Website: lowes
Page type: account-selection
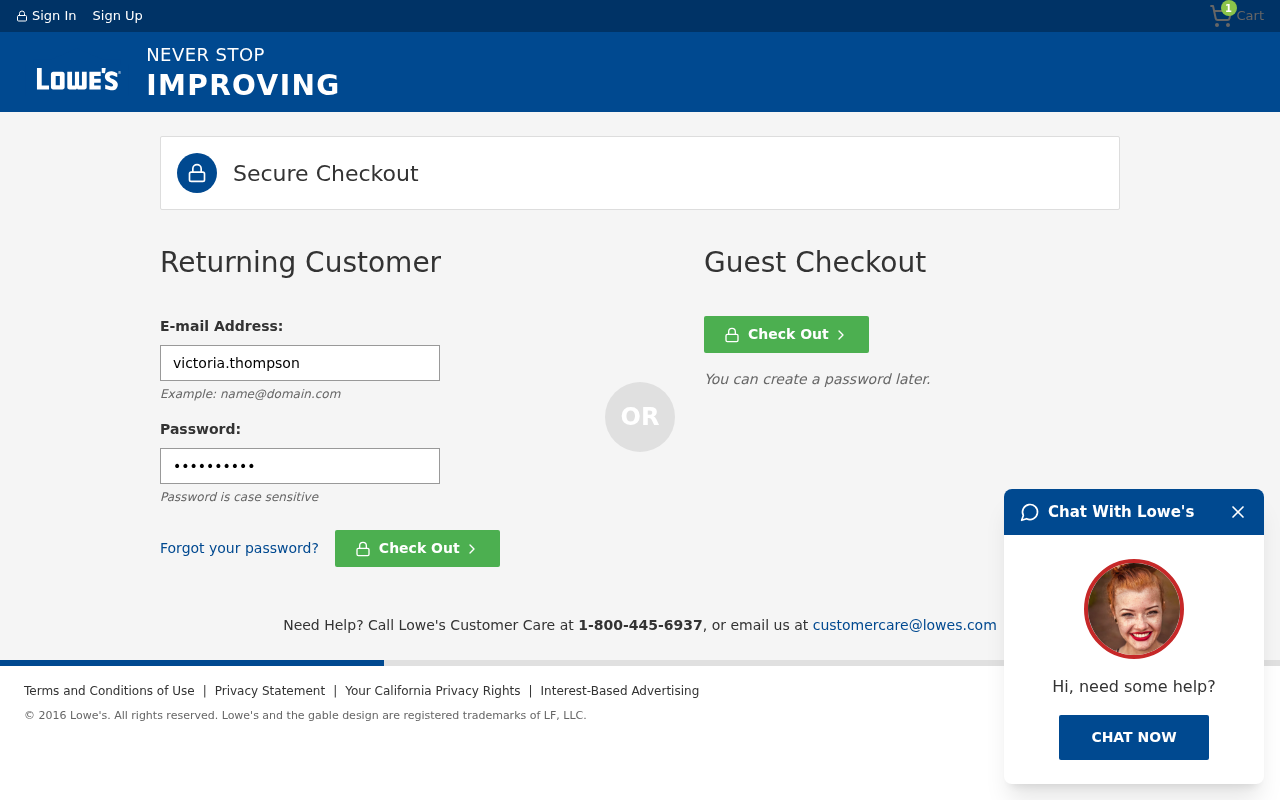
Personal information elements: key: PII_LOGIN_USERNAME
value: victoria.thompson
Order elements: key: ORDER_NUM_ITEMS
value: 1